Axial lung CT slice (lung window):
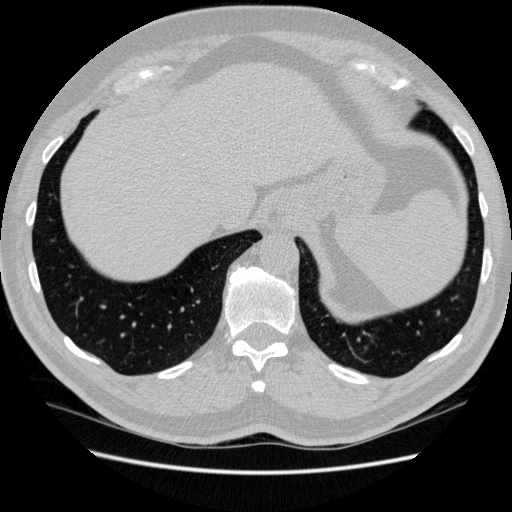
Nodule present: no